Question: I'm (needless to say) relatively new to CSS3 and I'm having trouble with aligning content.
I have a page with a jQuery UI Tabs module in it. When I display it on the page, it comes out looking like this:

I know it's a terrible screenshot, but I'll just say, the Tab box is left-aligned on the page.
I've tried to use the 'text-align' property on the '<td>' and the '<div>' containing the content, I even got so desperate I tried the HTML '<center>' tag, all to no avail.
Does anyone have a sure-fire way of centering content with CSS?
Thanks in advance! :)
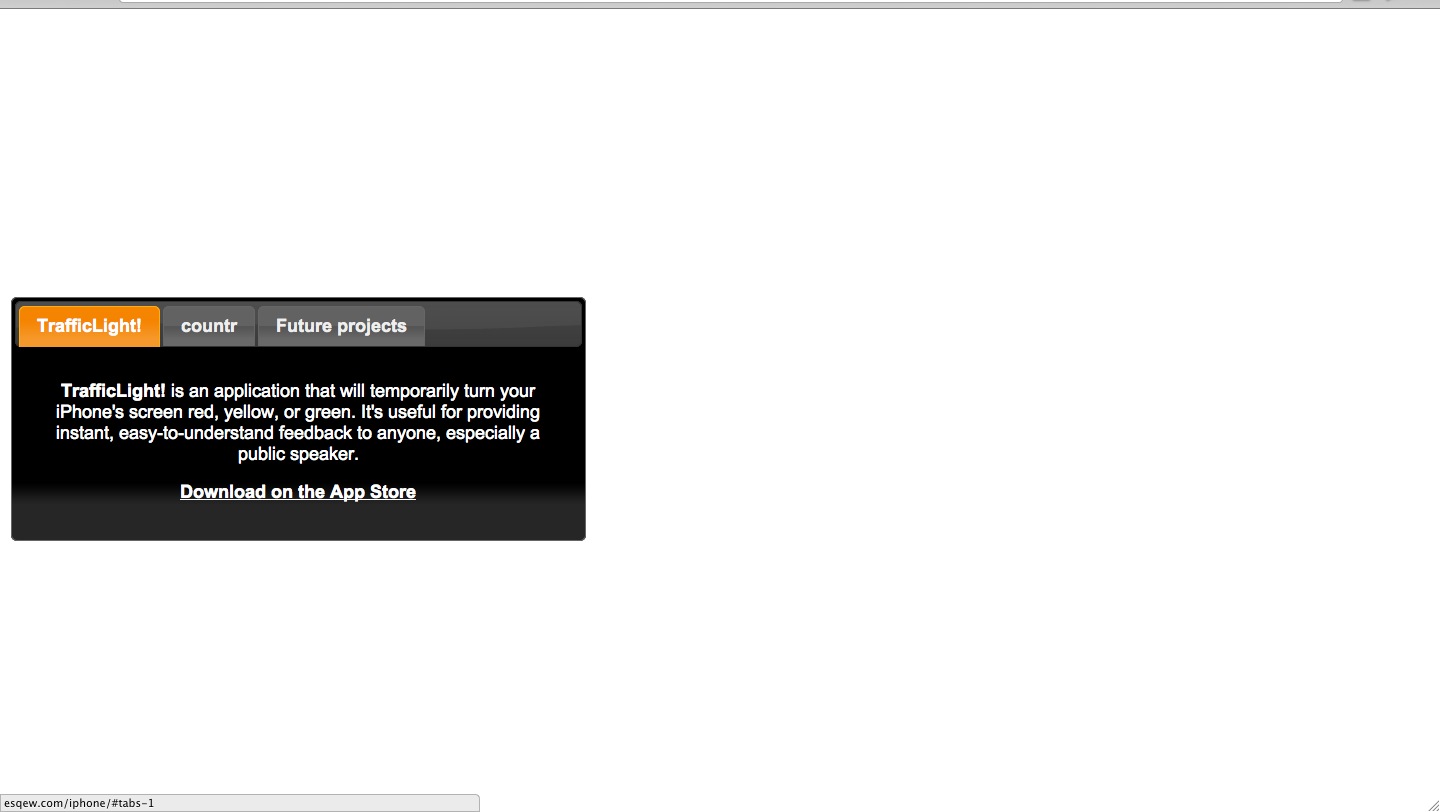
Answer: Not sure what you're HTML looks like, but you could try something like:
'''
<div style="width: 50%; margin-left: auto; margin-right: auto">
... tabs
</div>
'''